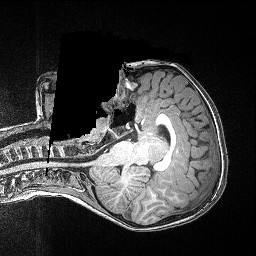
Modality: T1w
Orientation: axial